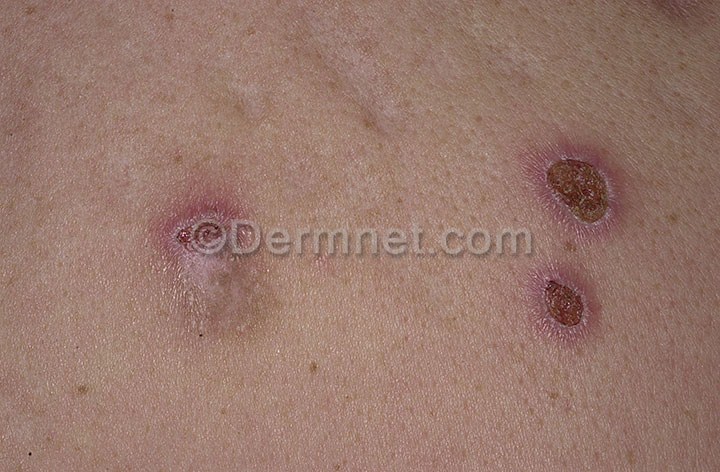
Disease: Eczema Photos